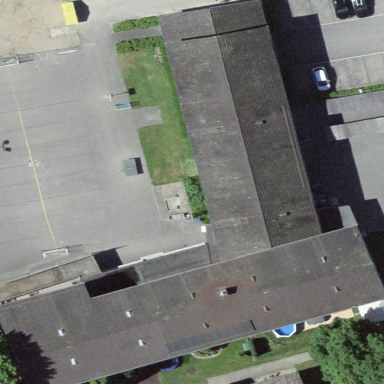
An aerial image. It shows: School building.